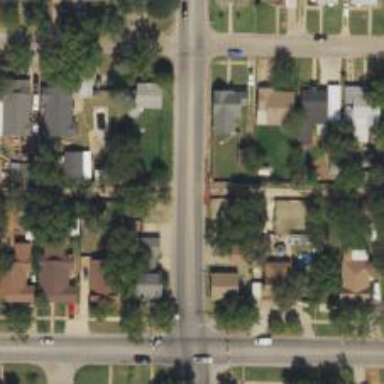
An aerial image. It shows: Alley classified as service road.